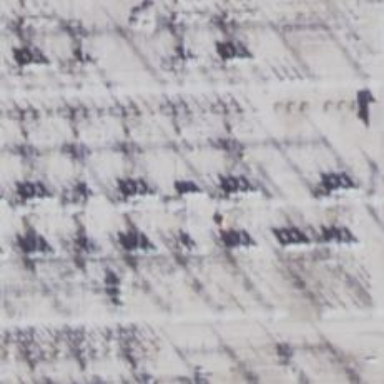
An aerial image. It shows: Switch for power supply.